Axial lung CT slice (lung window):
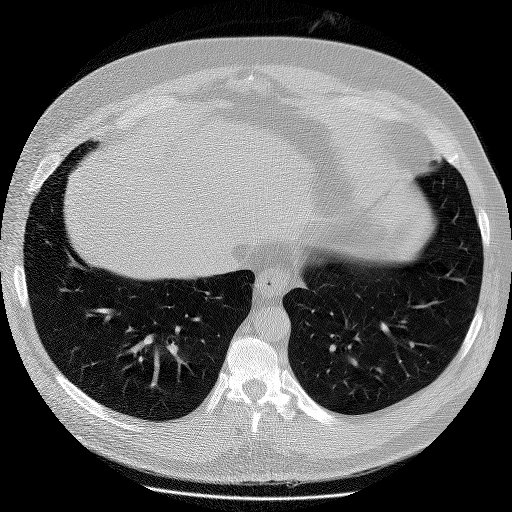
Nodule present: no